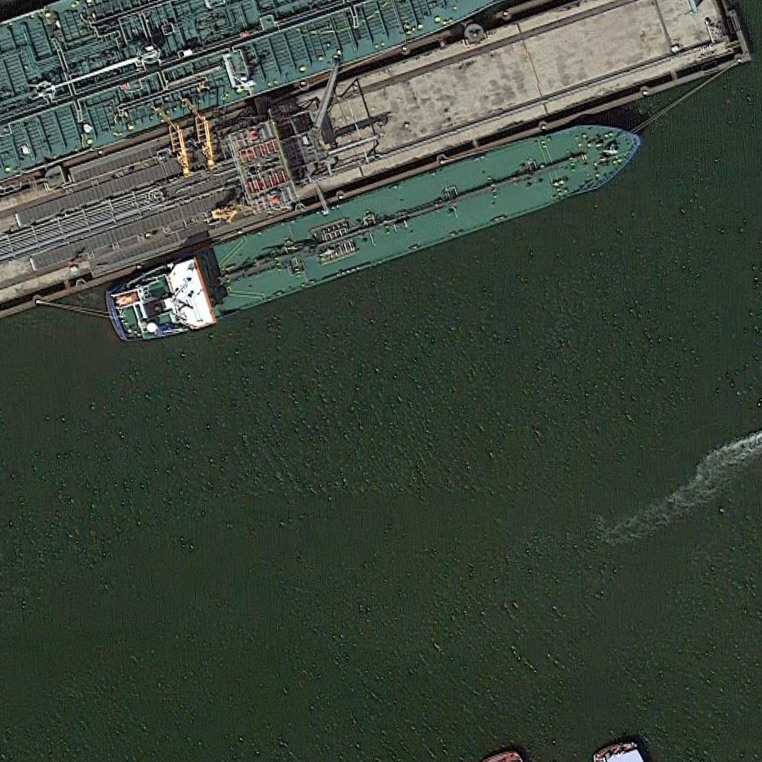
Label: civil